Field crop: tomato
Growth stage: 1
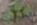
Species: solanum